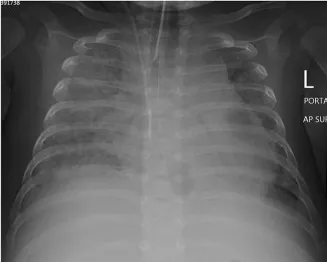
(B) Chest radiograph at age of 145 days shows tube and line in position, and bilateral diffuse alveolar-interstitial opacification with right pleural effusion in keeping with pulmonary edema.
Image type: radiology (x_ray)